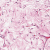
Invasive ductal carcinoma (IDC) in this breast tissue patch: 0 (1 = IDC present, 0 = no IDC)